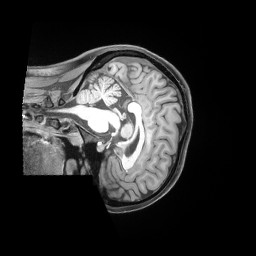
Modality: T1w
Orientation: sagittal
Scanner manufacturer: siemens
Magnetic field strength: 3 T
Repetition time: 2.53 s
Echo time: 0.00169 s